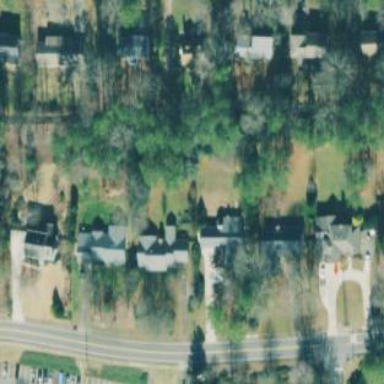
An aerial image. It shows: Residential area in neighborhood consisting of single-family homes.